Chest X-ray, AP view. Patient: 53 years old, sex M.
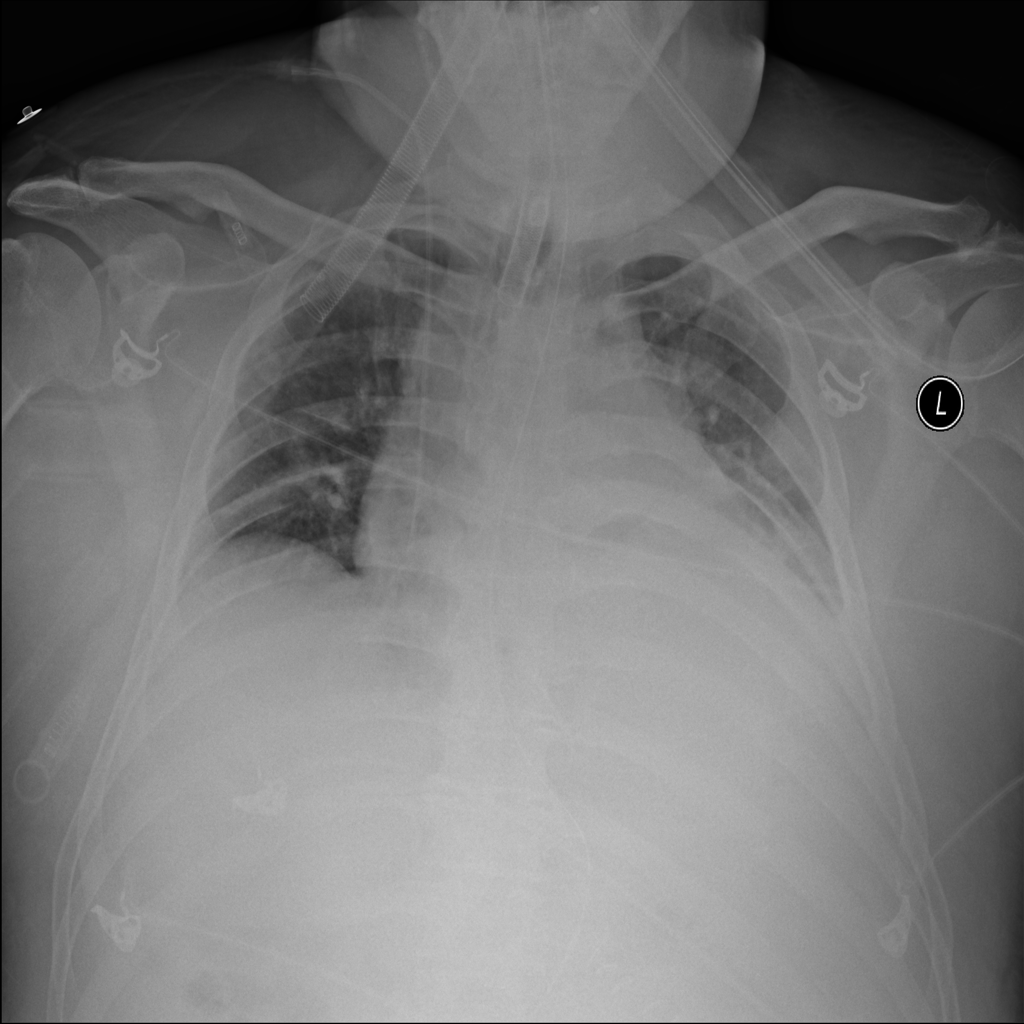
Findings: Atelectasis, Infiltration